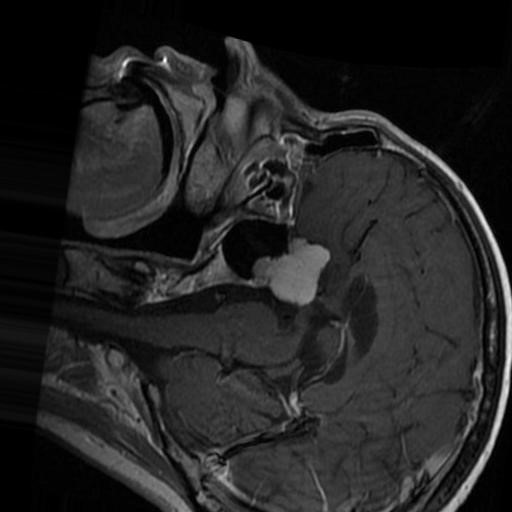
Label: brain_menin